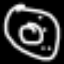
Label: donut